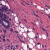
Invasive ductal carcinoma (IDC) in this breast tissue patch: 1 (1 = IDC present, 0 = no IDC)